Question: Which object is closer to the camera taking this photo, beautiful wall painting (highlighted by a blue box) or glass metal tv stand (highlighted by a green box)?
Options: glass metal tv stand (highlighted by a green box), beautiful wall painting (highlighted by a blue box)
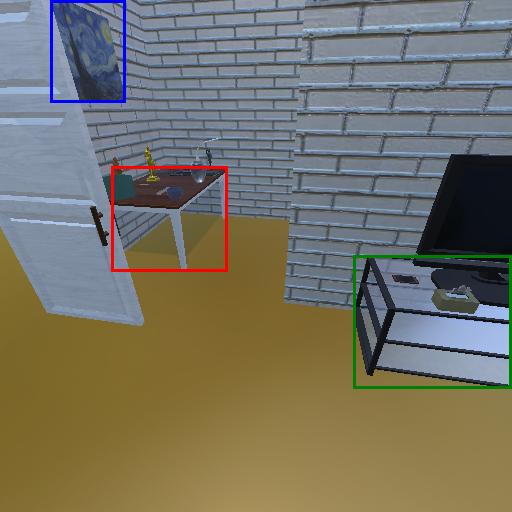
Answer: glass metal tv stand (highlighted by a green box)